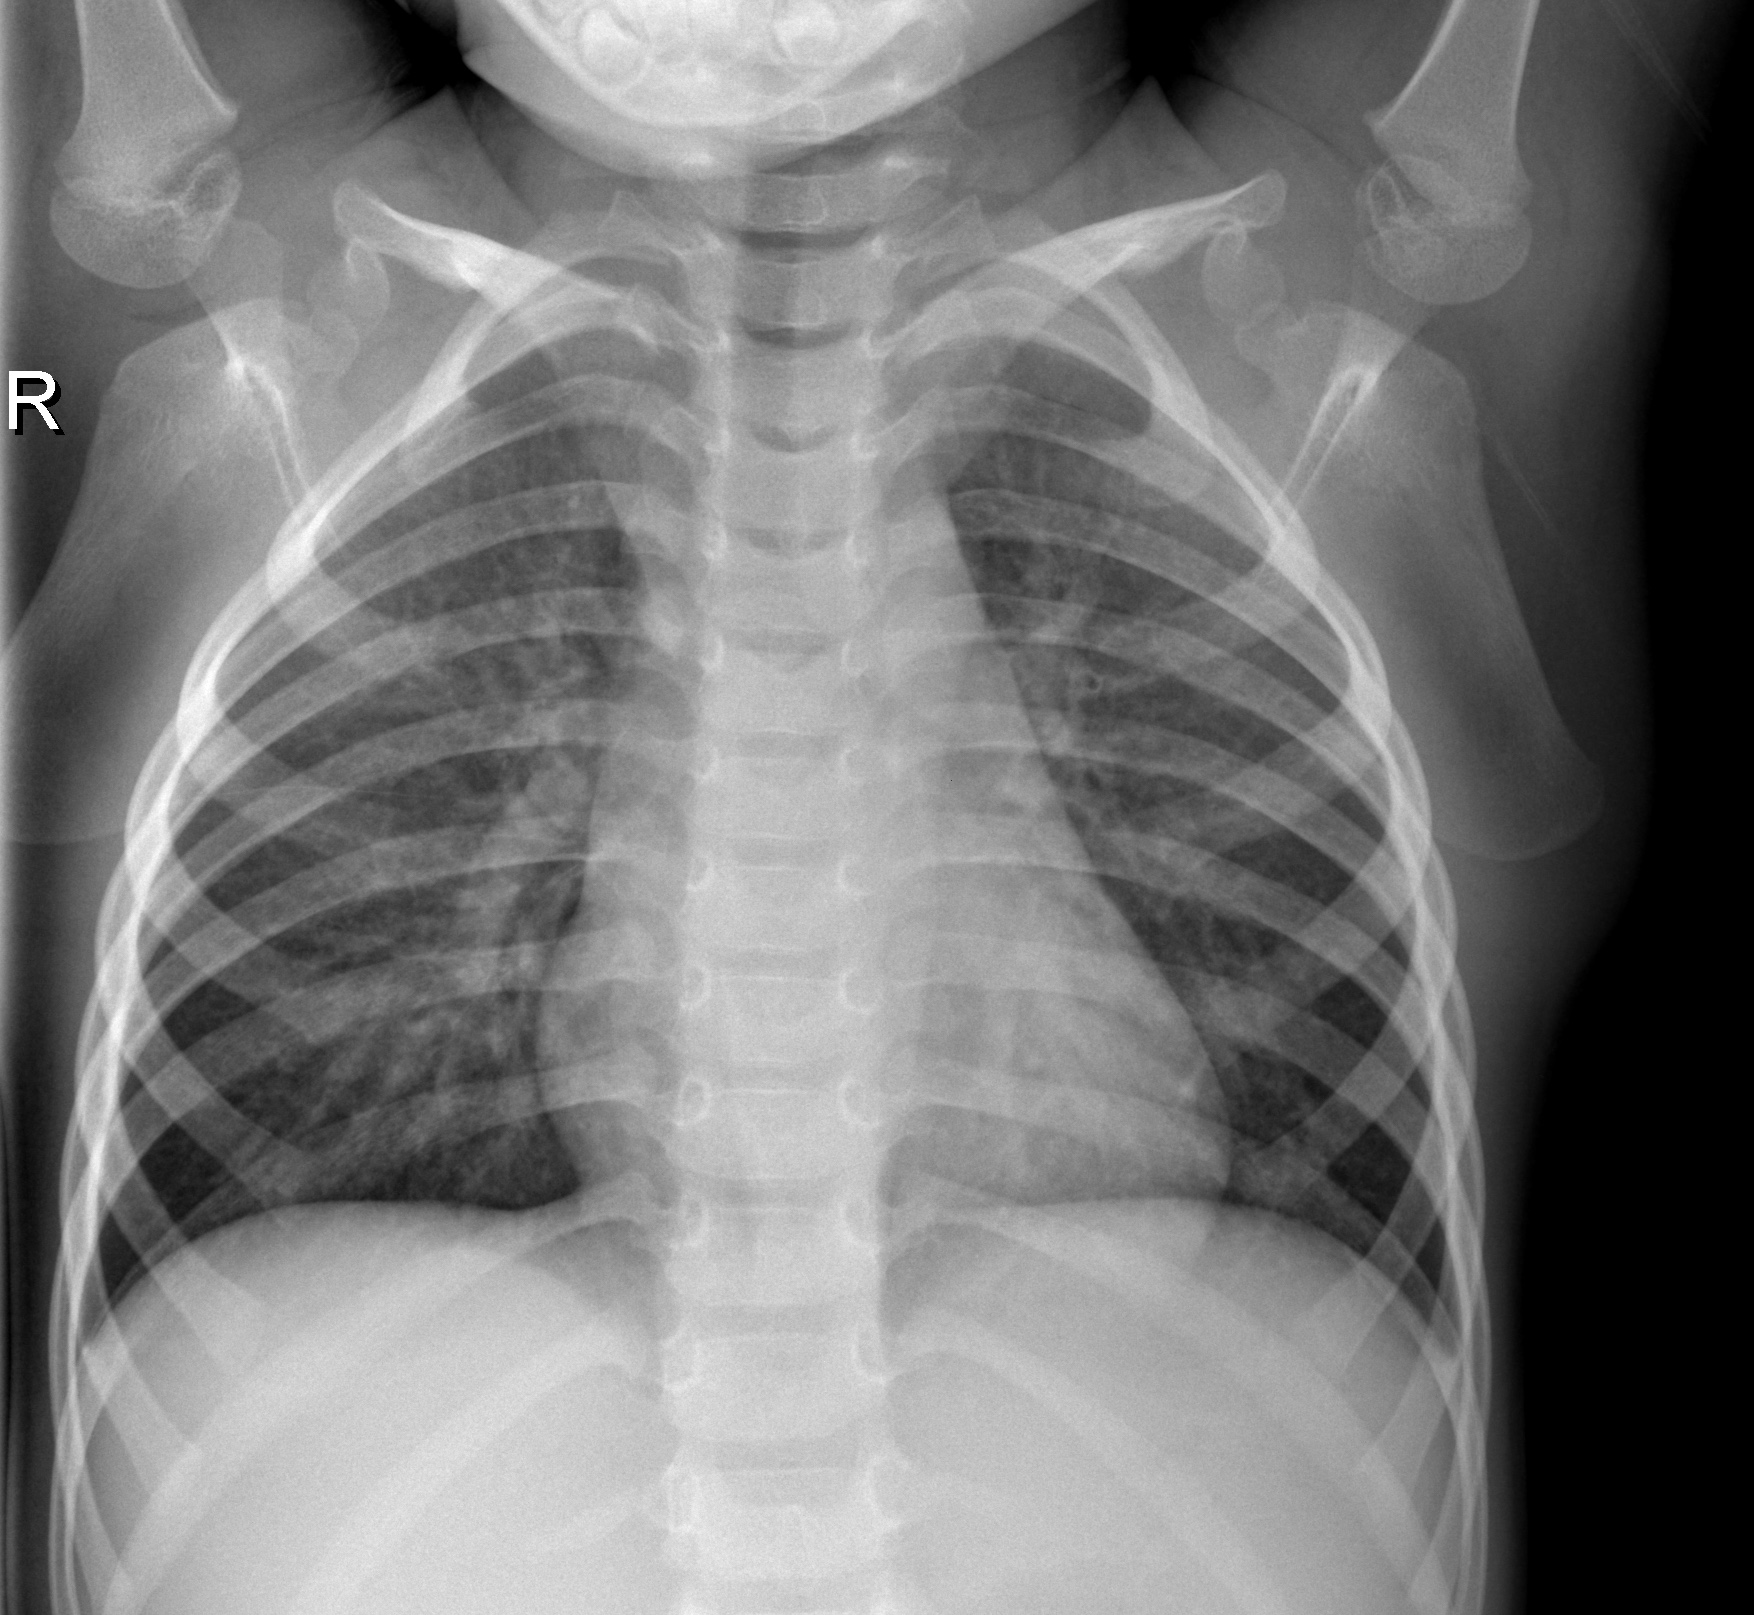
Diagnosis: NORMAL